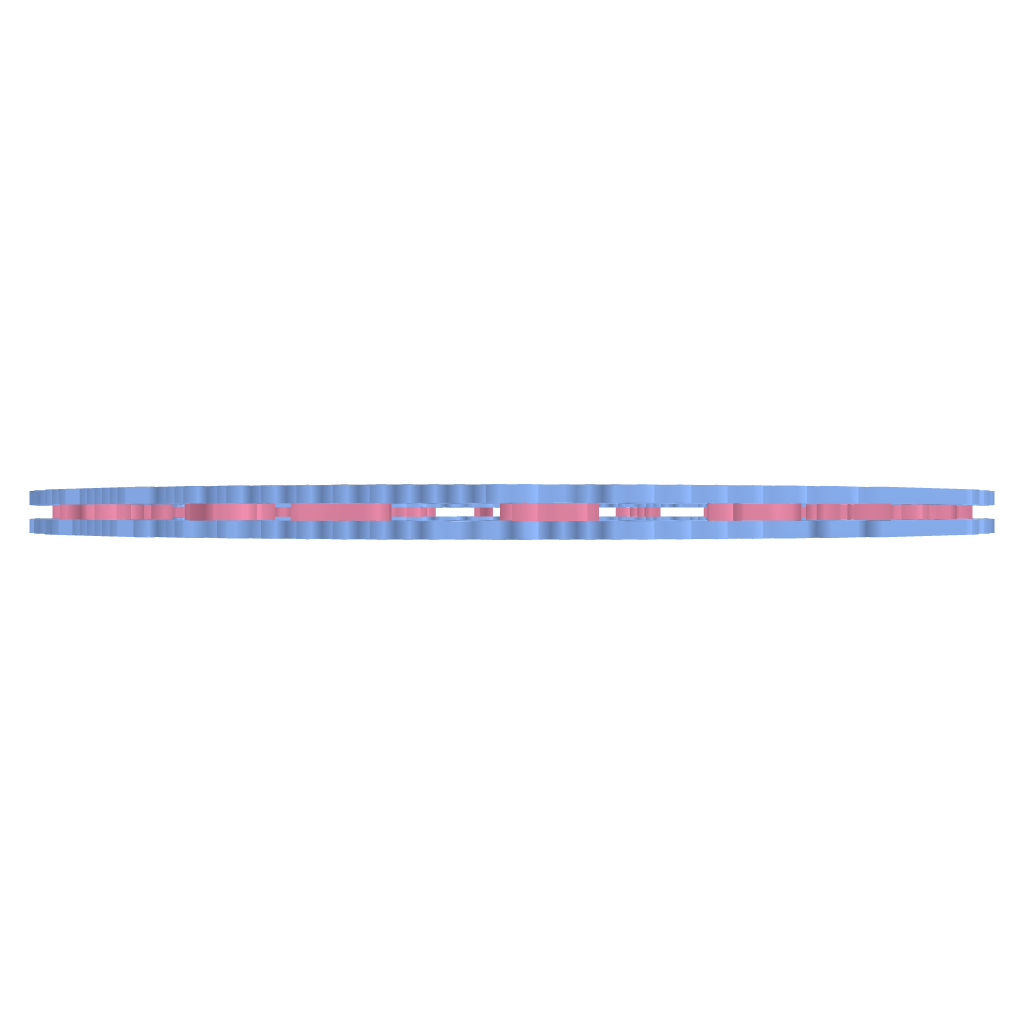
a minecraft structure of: The magic circle